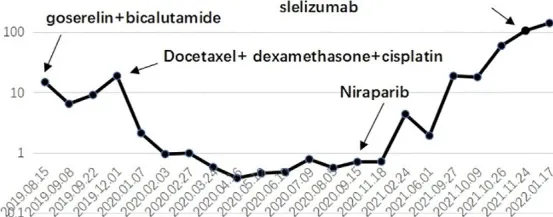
X axis: Admission time; Y axis: Blood tPSA ; The trend of tPSA changes after taking various methods during the treatment.
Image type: chart (chart)